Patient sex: M
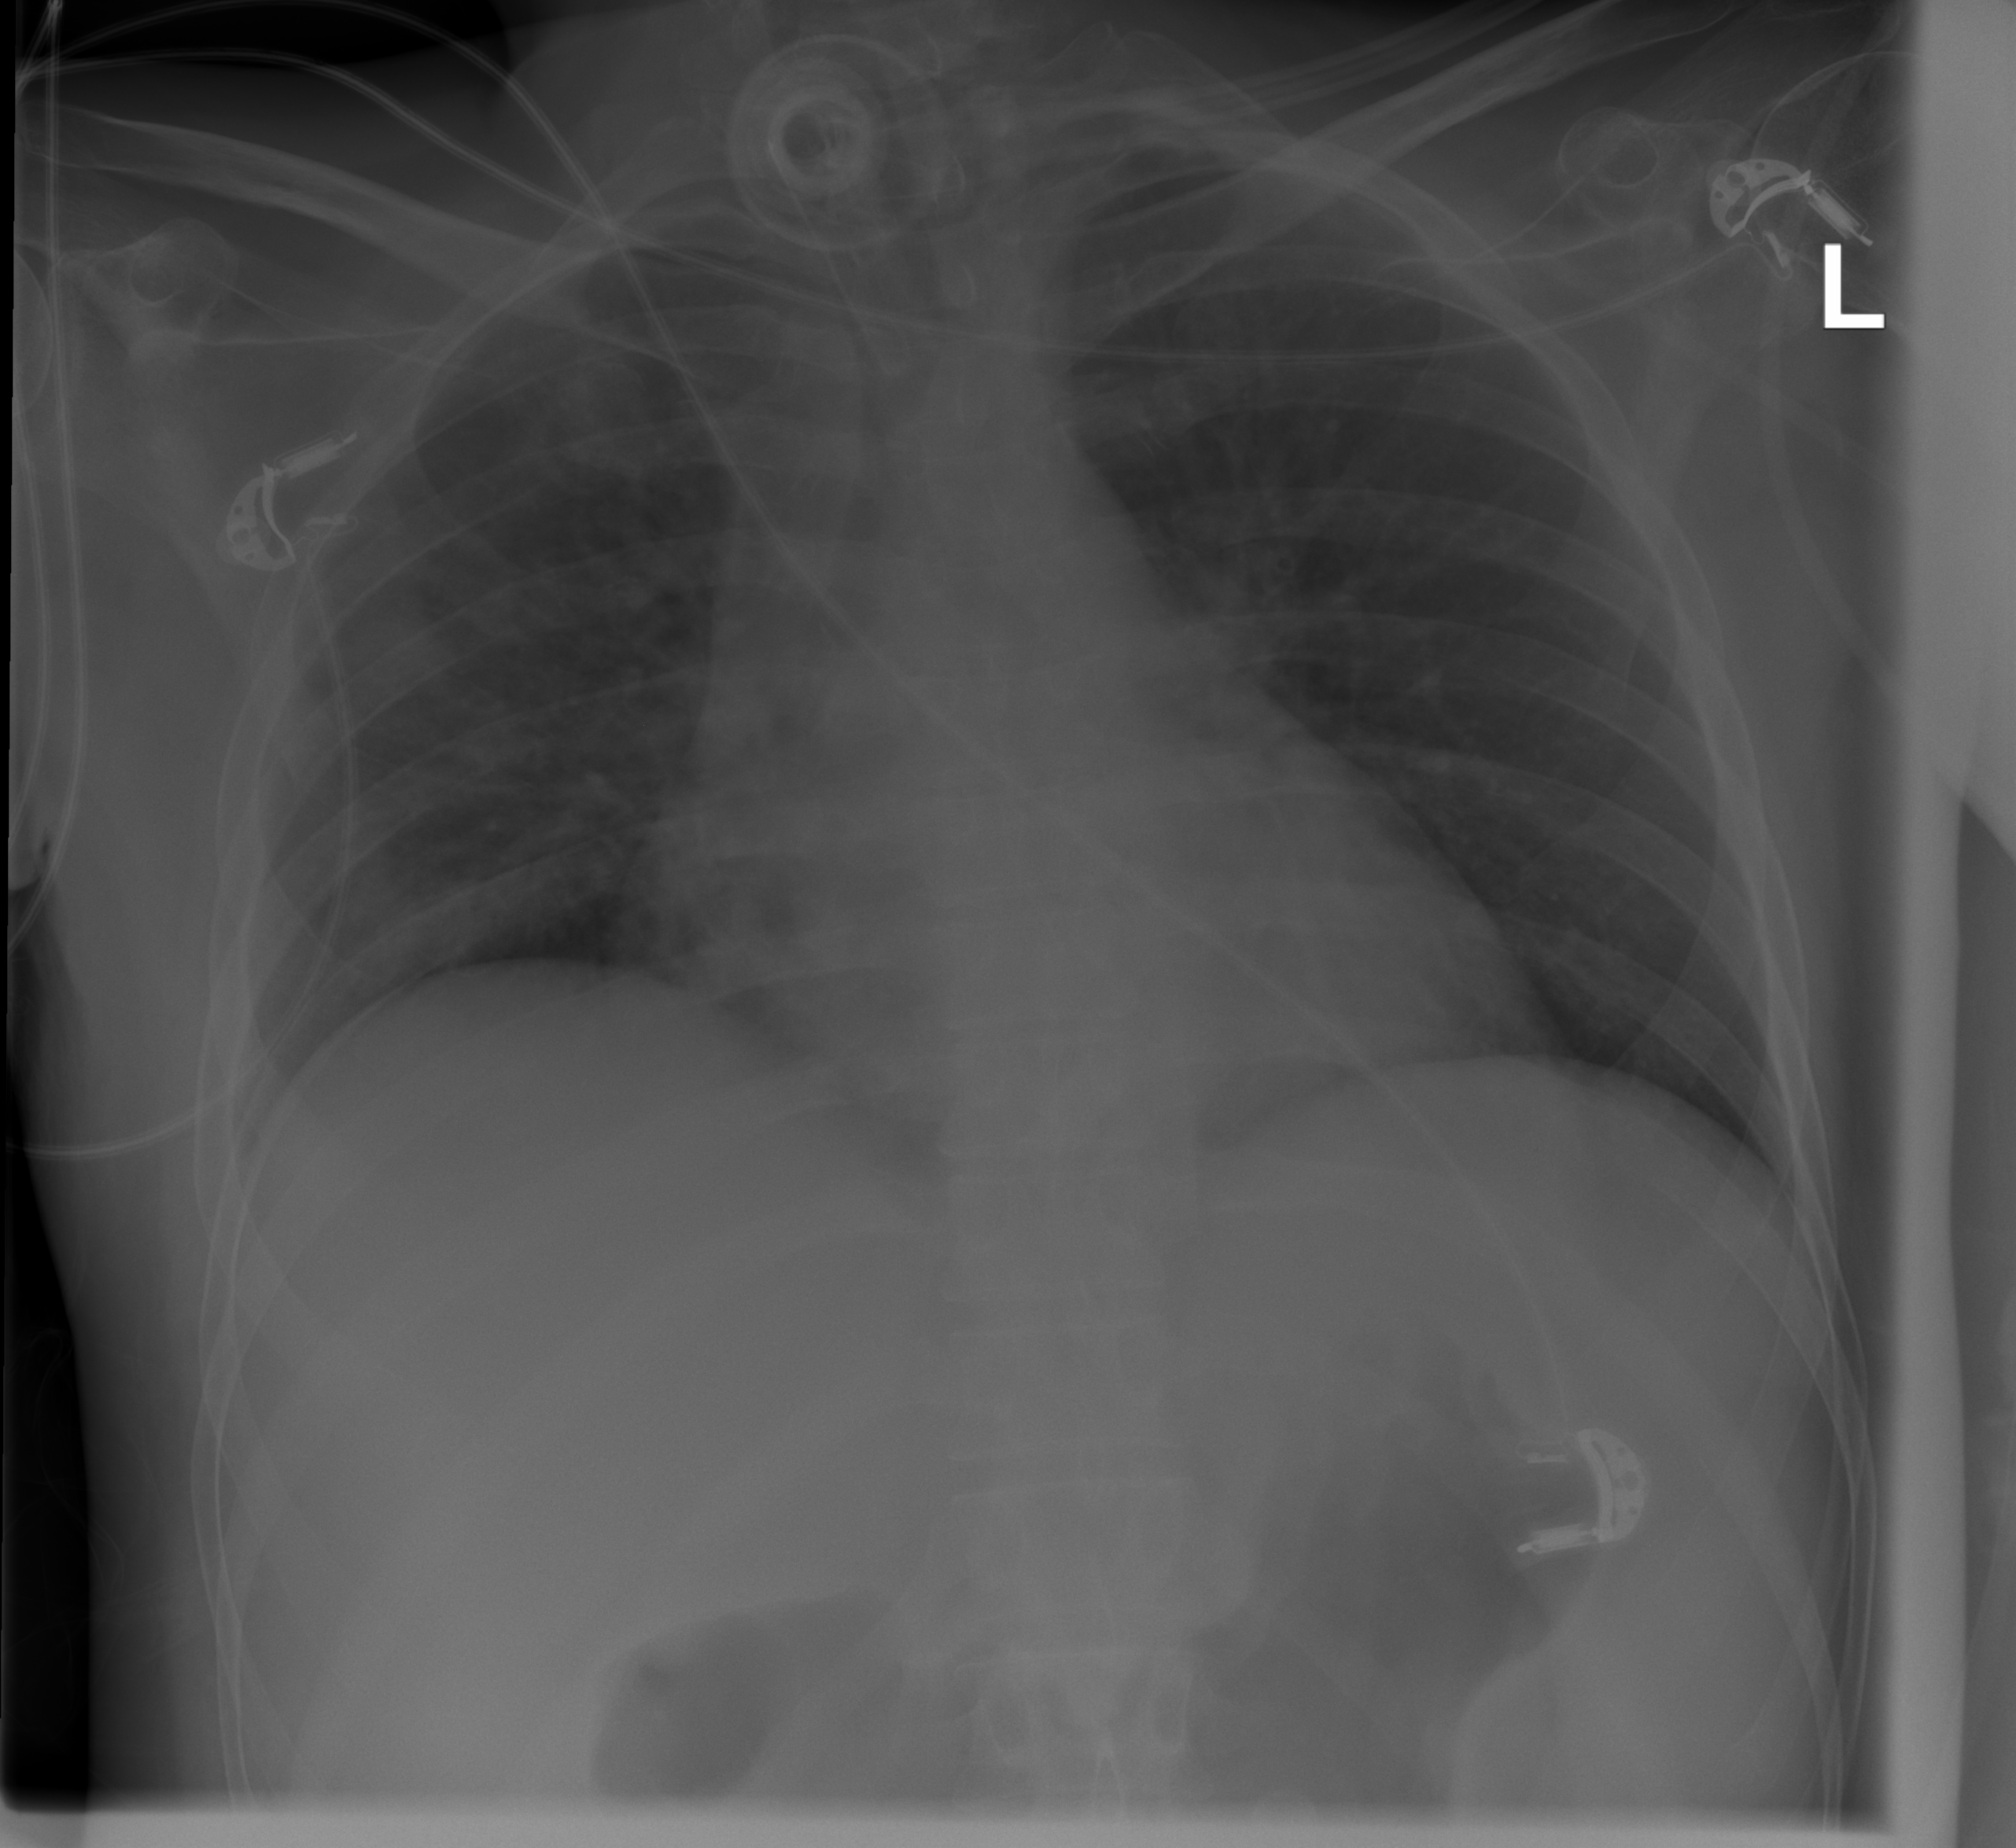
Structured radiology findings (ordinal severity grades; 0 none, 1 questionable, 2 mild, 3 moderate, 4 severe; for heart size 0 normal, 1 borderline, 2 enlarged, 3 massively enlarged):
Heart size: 2
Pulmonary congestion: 2
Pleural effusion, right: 0
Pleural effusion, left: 0
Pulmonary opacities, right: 0
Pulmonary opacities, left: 0
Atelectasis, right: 0
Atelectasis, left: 0